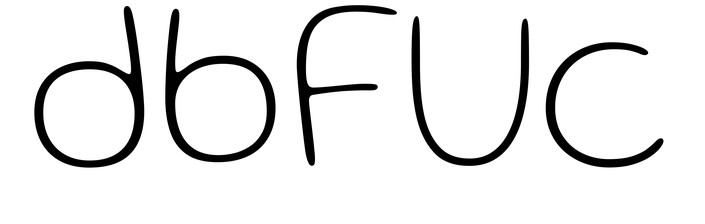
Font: Gluten_Thin